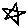
Label: star